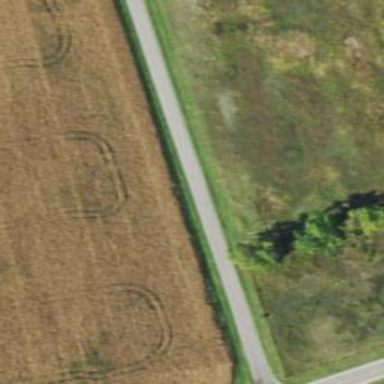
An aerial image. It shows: Unclassified road.